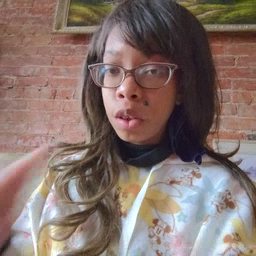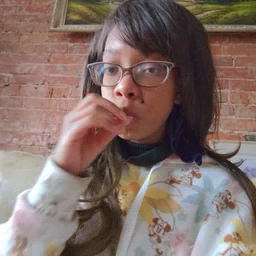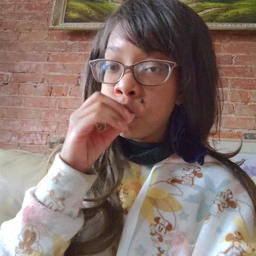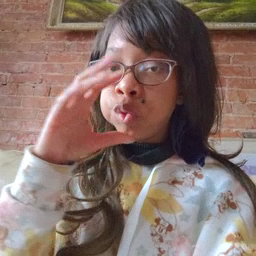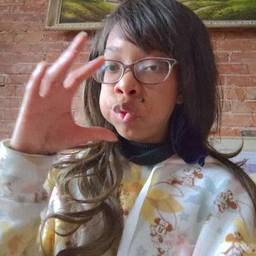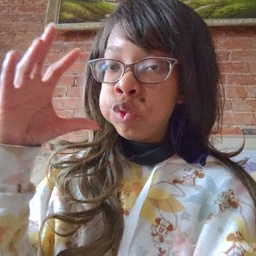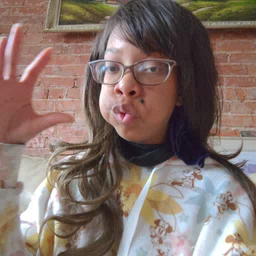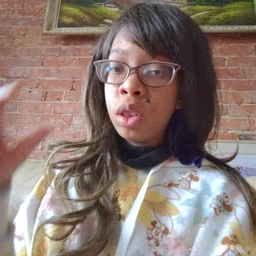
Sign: balloon